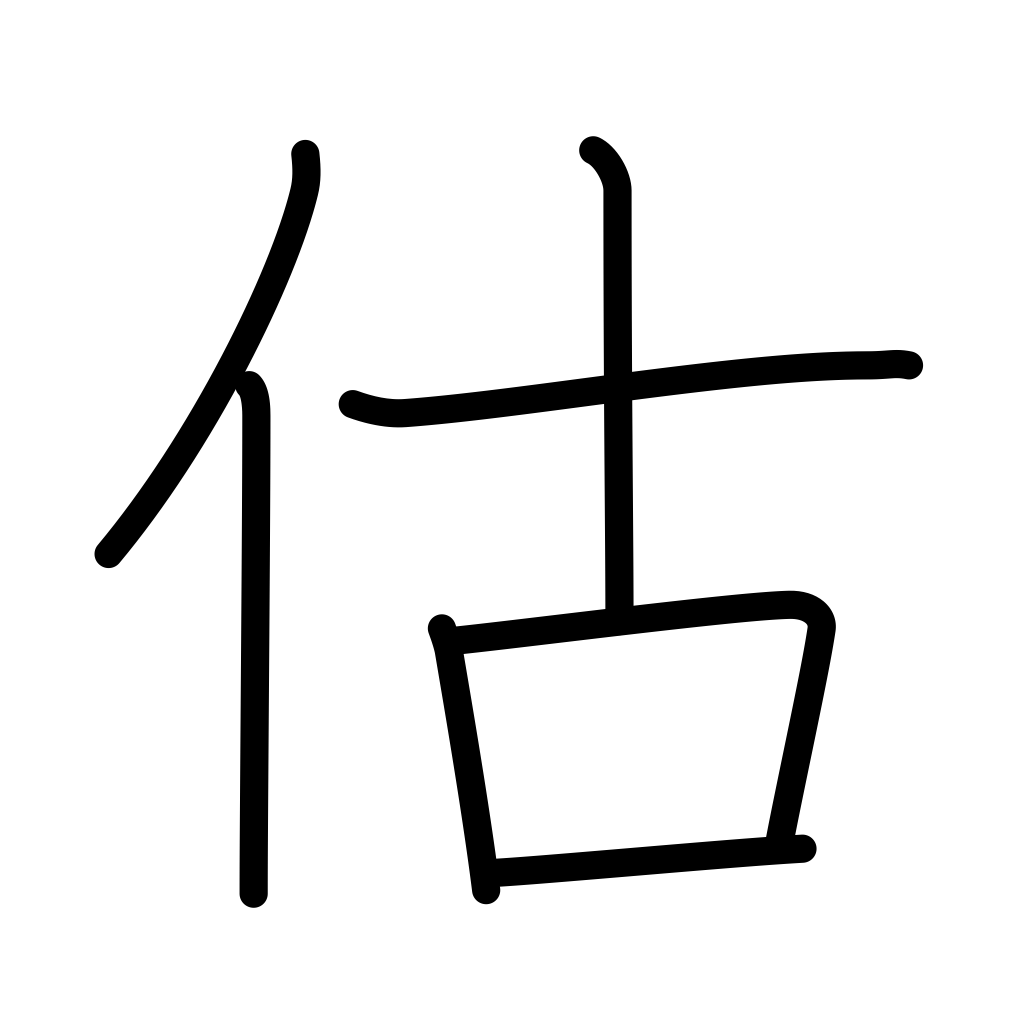
Meaning: price, business, selling